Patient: sex M, age 52
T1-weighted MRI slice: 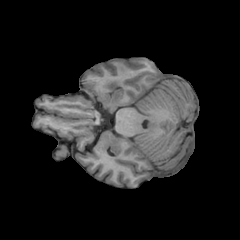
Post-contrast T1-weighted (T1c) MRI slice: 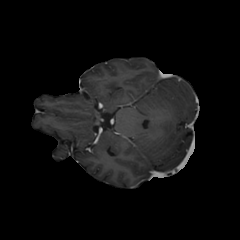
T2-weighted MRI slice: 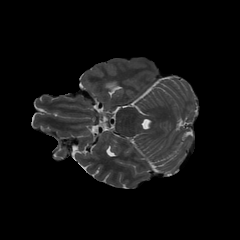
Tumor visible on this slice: yes
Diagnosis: Glioblastoma, IDH-wildtype
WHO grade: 4